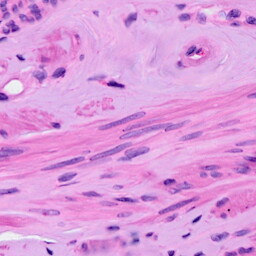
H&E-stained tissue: Ovarian